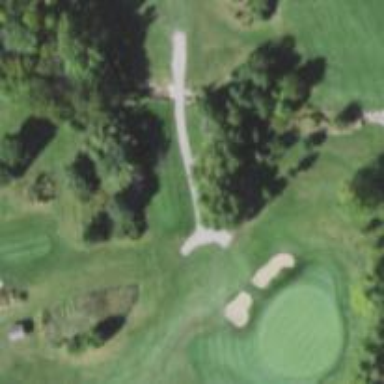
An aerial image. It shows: Service road used as golf cart path.